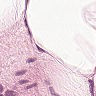
Metastatic tissue present: no